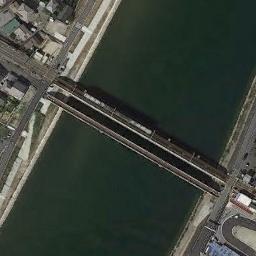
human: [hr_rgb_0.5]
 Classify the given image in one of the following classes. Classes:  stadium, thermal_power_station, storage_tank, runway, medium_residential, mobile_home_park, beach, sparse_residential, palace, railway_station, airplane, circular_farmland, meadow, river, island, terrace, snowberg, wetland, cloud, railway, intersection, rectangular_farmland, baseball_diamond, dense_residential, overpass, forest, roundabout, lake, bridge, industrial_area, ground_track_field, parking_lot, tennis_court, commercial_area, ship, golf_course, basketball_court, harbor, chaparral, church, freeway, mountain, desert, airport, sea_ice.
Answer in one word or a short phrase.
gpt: bridge